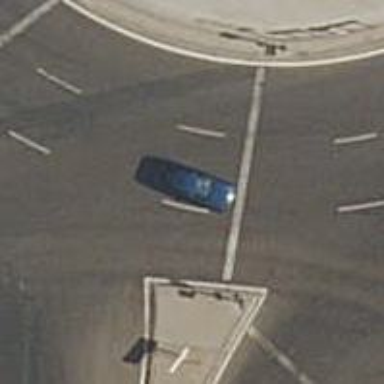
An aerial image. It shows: Secondary road with asphalt surface leading to roundabout junction.